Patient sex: M
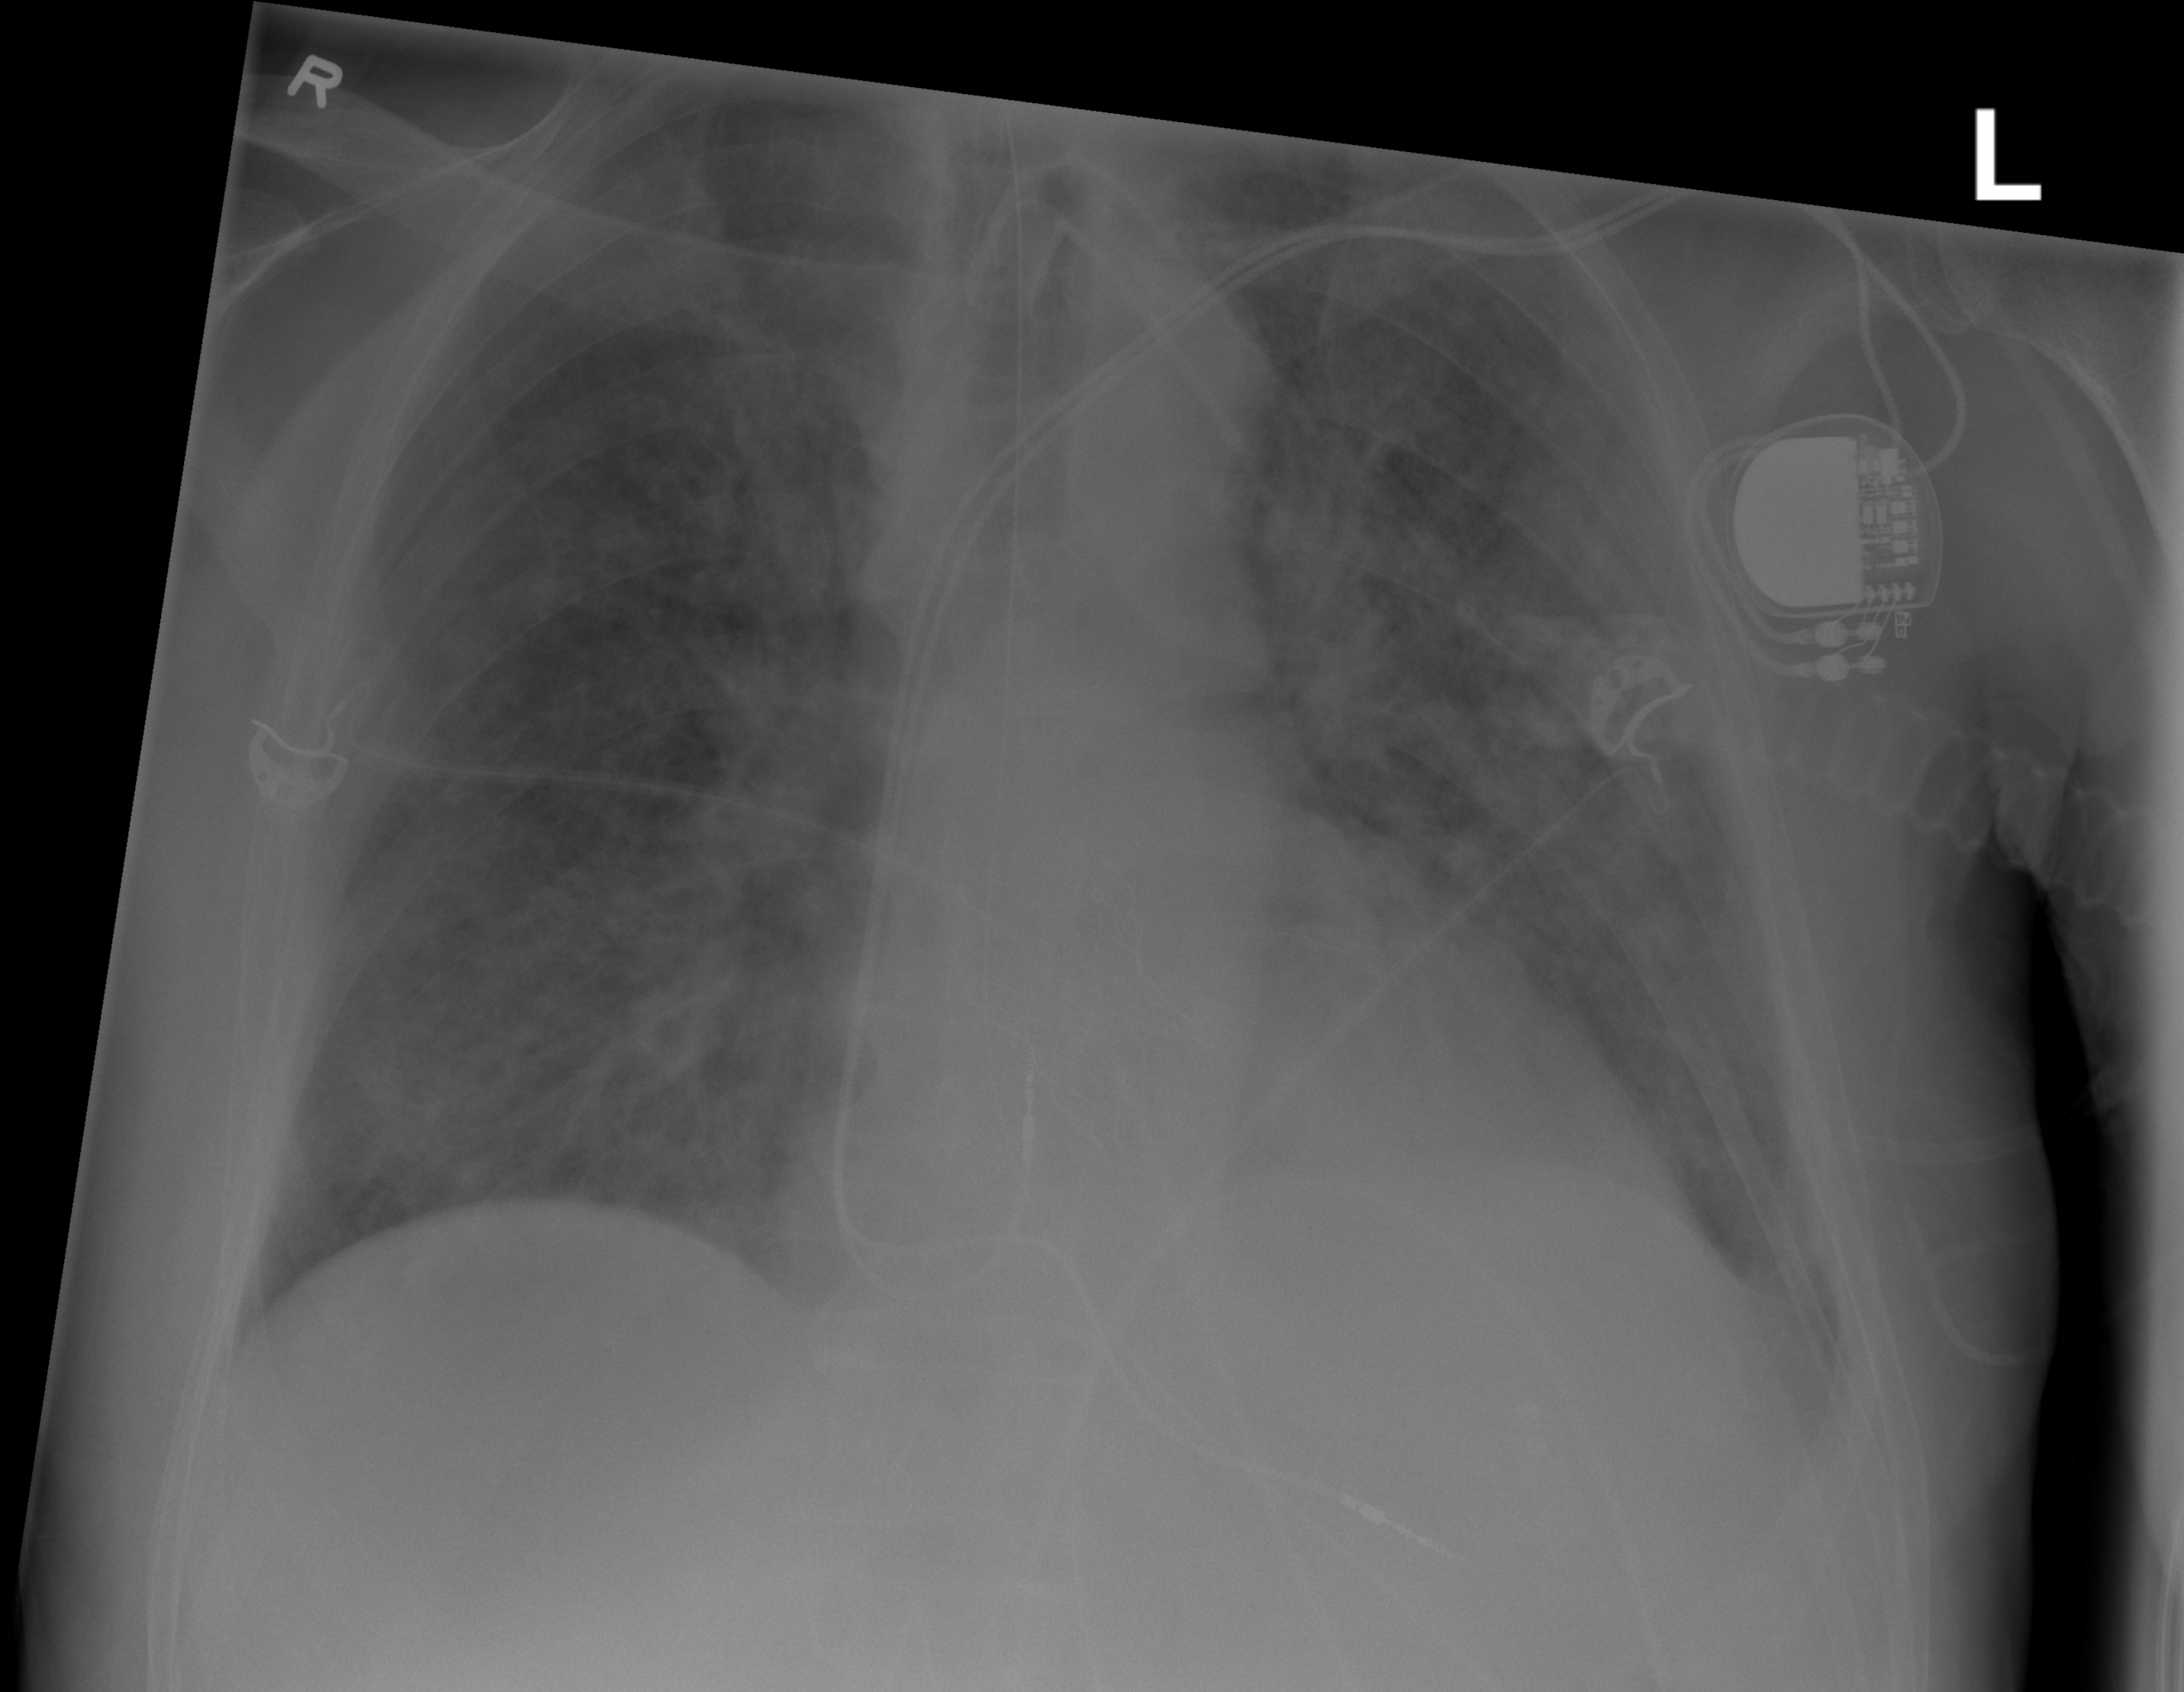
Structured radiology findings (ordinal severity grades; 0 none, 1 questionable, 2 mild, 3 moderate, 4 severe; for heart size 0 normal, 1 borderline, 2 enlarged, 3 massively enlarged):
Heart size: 2
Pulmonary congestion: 3
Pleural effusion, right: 2
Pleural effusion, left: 0
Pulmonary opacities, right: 4
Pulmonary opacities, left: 3
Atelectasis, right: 2
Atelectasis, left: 0